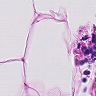
Metastatic tissue present: no